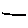
Label: line